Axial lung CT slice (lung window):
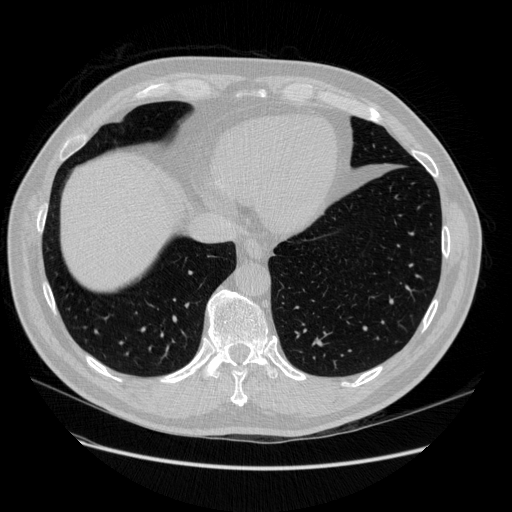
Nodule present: no